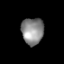
Tissue: lung
Cell type: Epithelial cells
Senescence score: 0.1885
Nuclear area (px): 581
Mean DAPI intensity: 137.995